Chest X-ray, PA view. Patient: 32 years old, sex M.
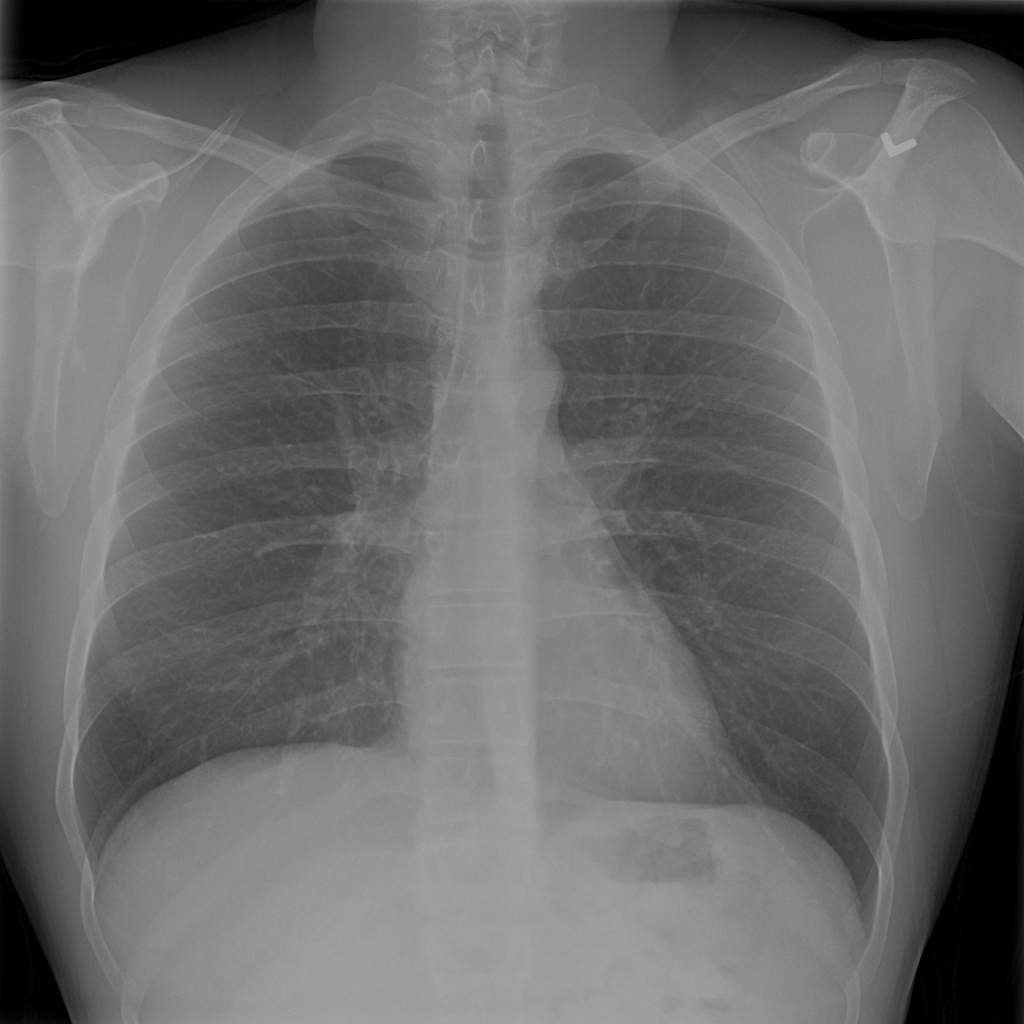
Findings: No Finding